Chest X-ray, AP view. Patient: 59 years old, sex M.
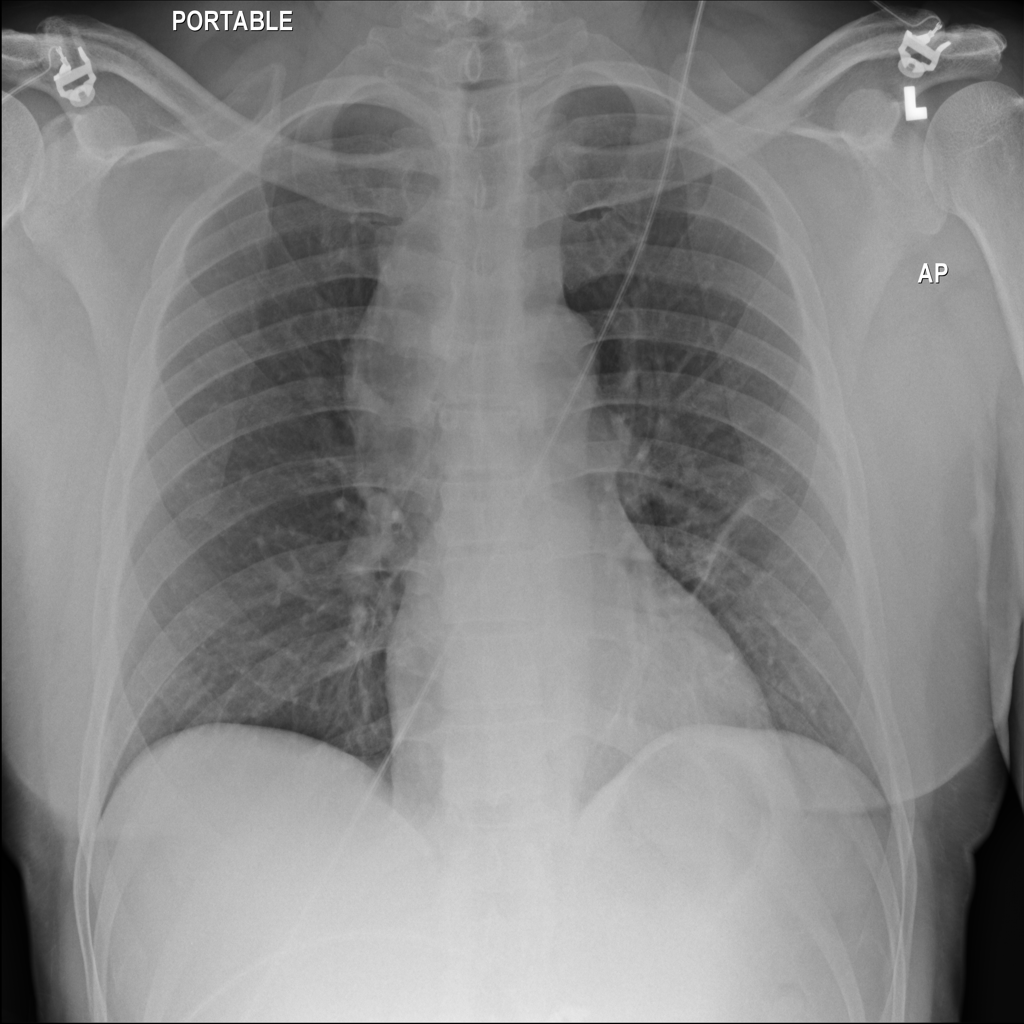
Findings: Atelectasis, Mass